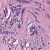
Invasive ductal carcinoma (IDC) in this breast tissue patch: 1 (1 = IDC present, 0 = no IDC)